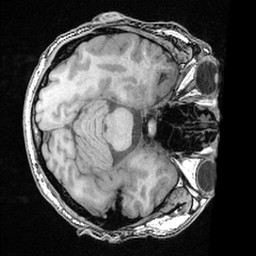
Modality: T1w
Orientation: axial
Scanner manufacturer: ge
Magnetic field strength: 3 T
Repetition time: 0.008572 s
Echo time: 0.003384 s